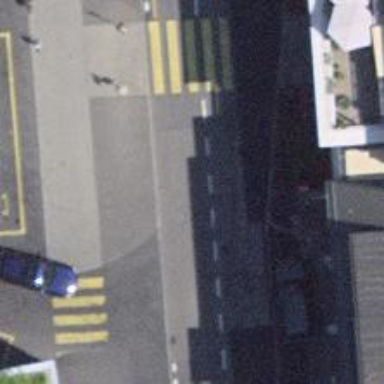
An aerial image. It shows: Public transport stop position.